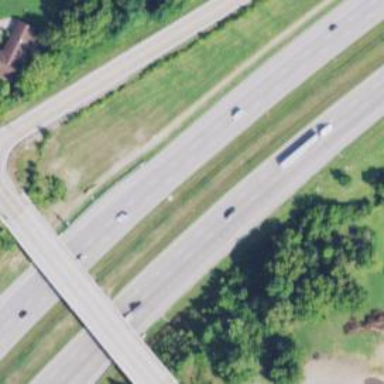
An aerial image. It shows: Motorway.